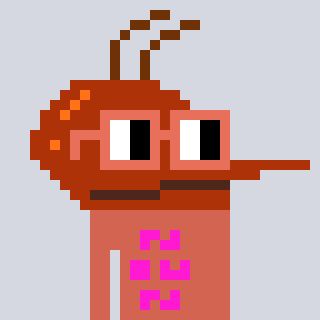
a pixel art character with square orange glasses, a mosquito-shaped head and a peachy-colored body on a cool background